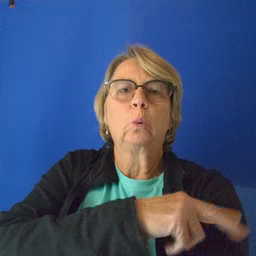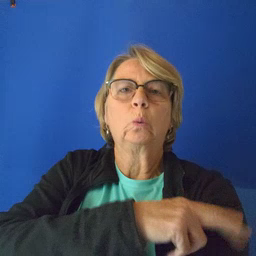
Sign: goose